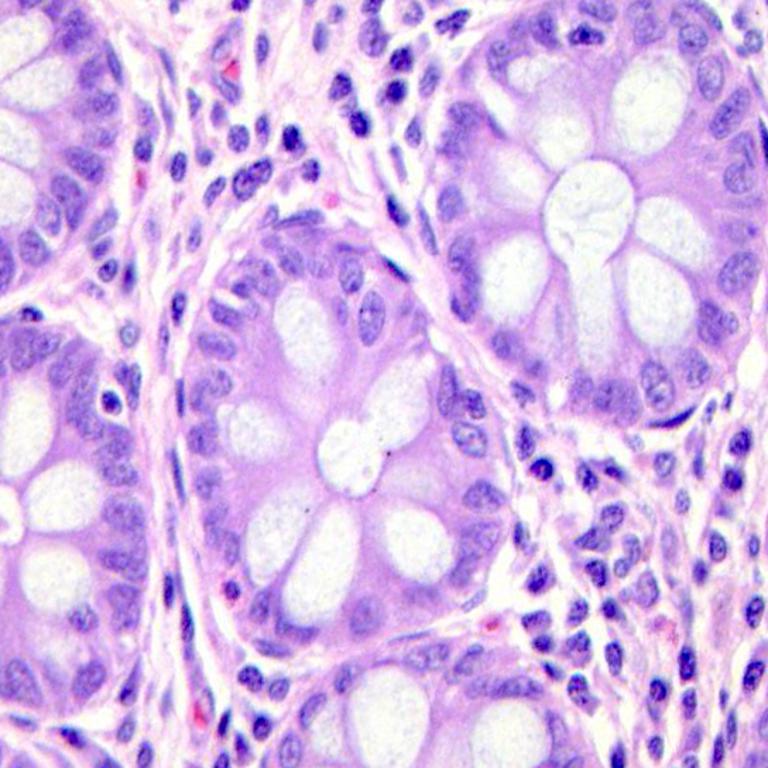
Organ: colon
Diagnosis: benign